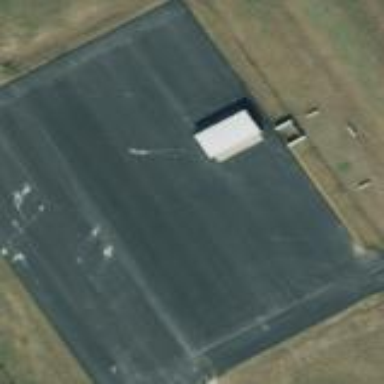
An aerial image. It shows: Unpaved apron at the airport.